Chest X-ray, PA view. Patient: 52 years old, sex M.
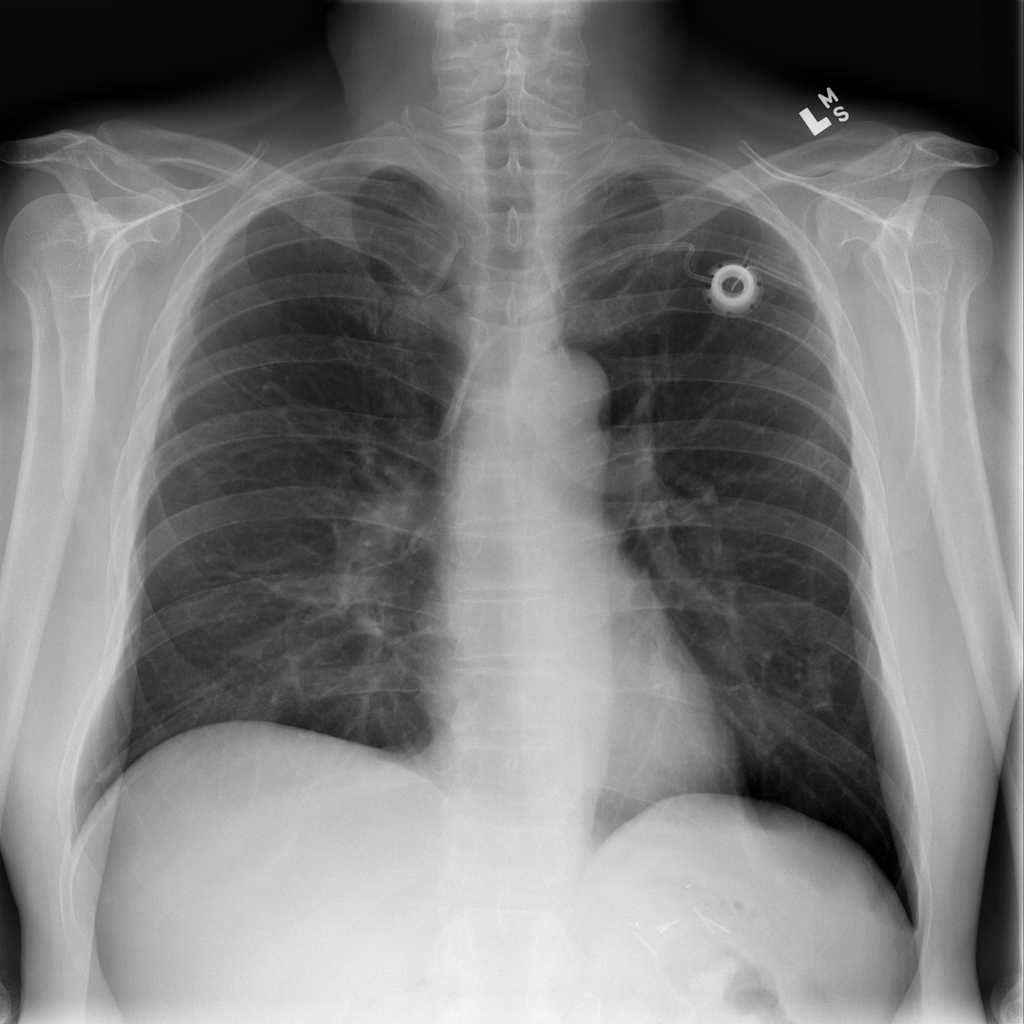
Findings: No Finding